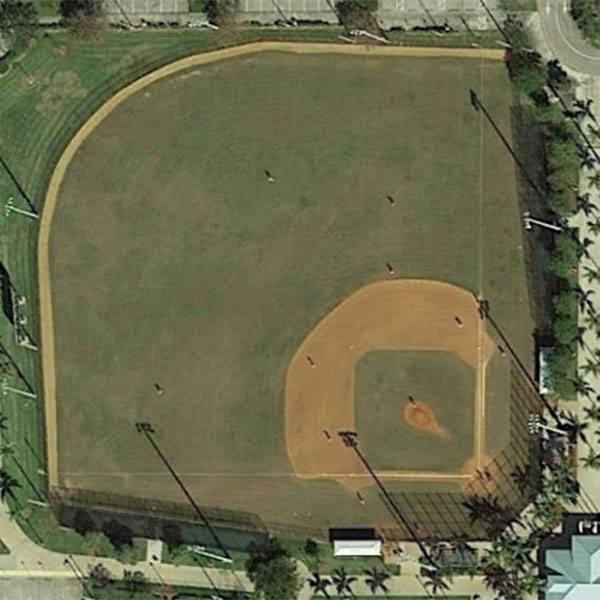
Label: BaseballField